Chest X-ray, PA view. Patient: 39 years old, sex M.
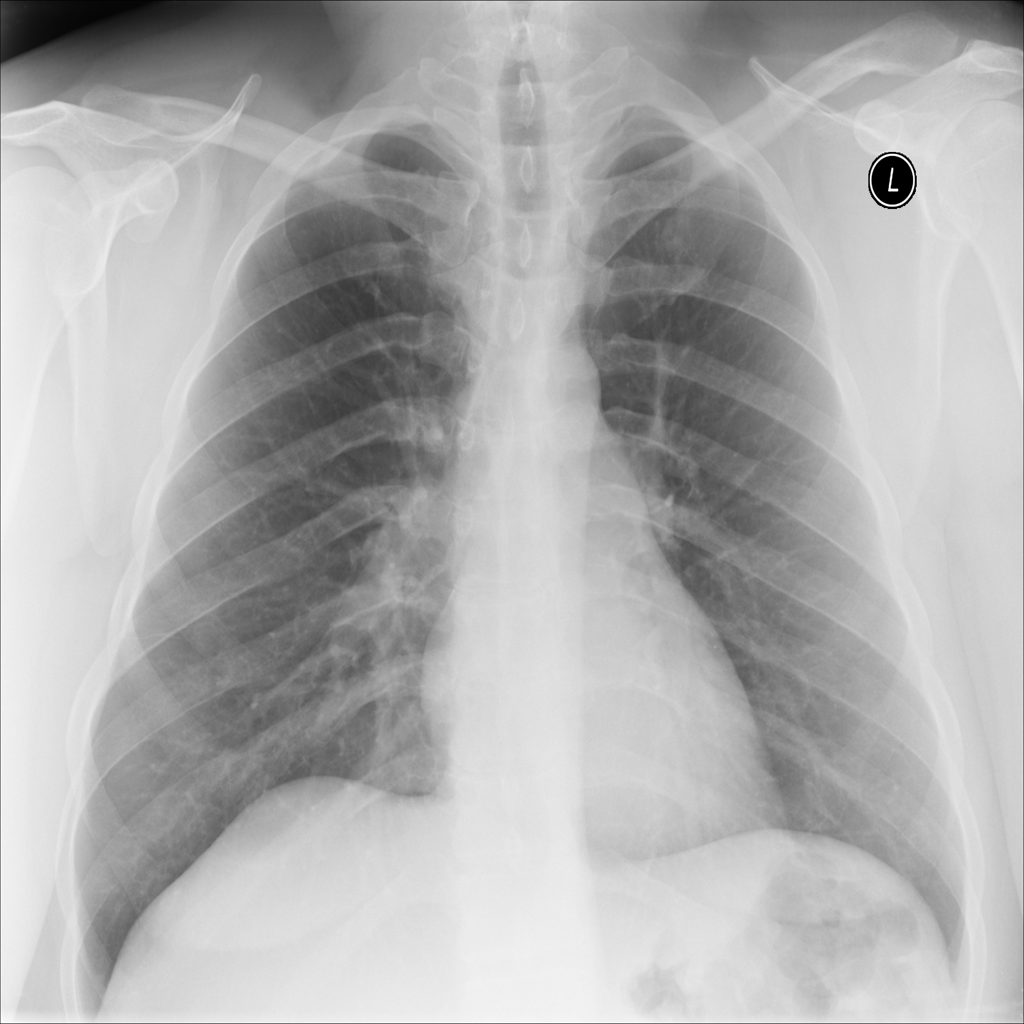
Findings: No Finding